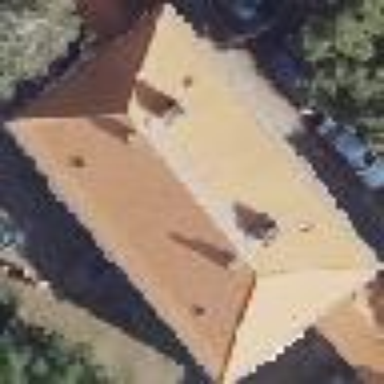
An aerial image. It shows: House with hipped roof.